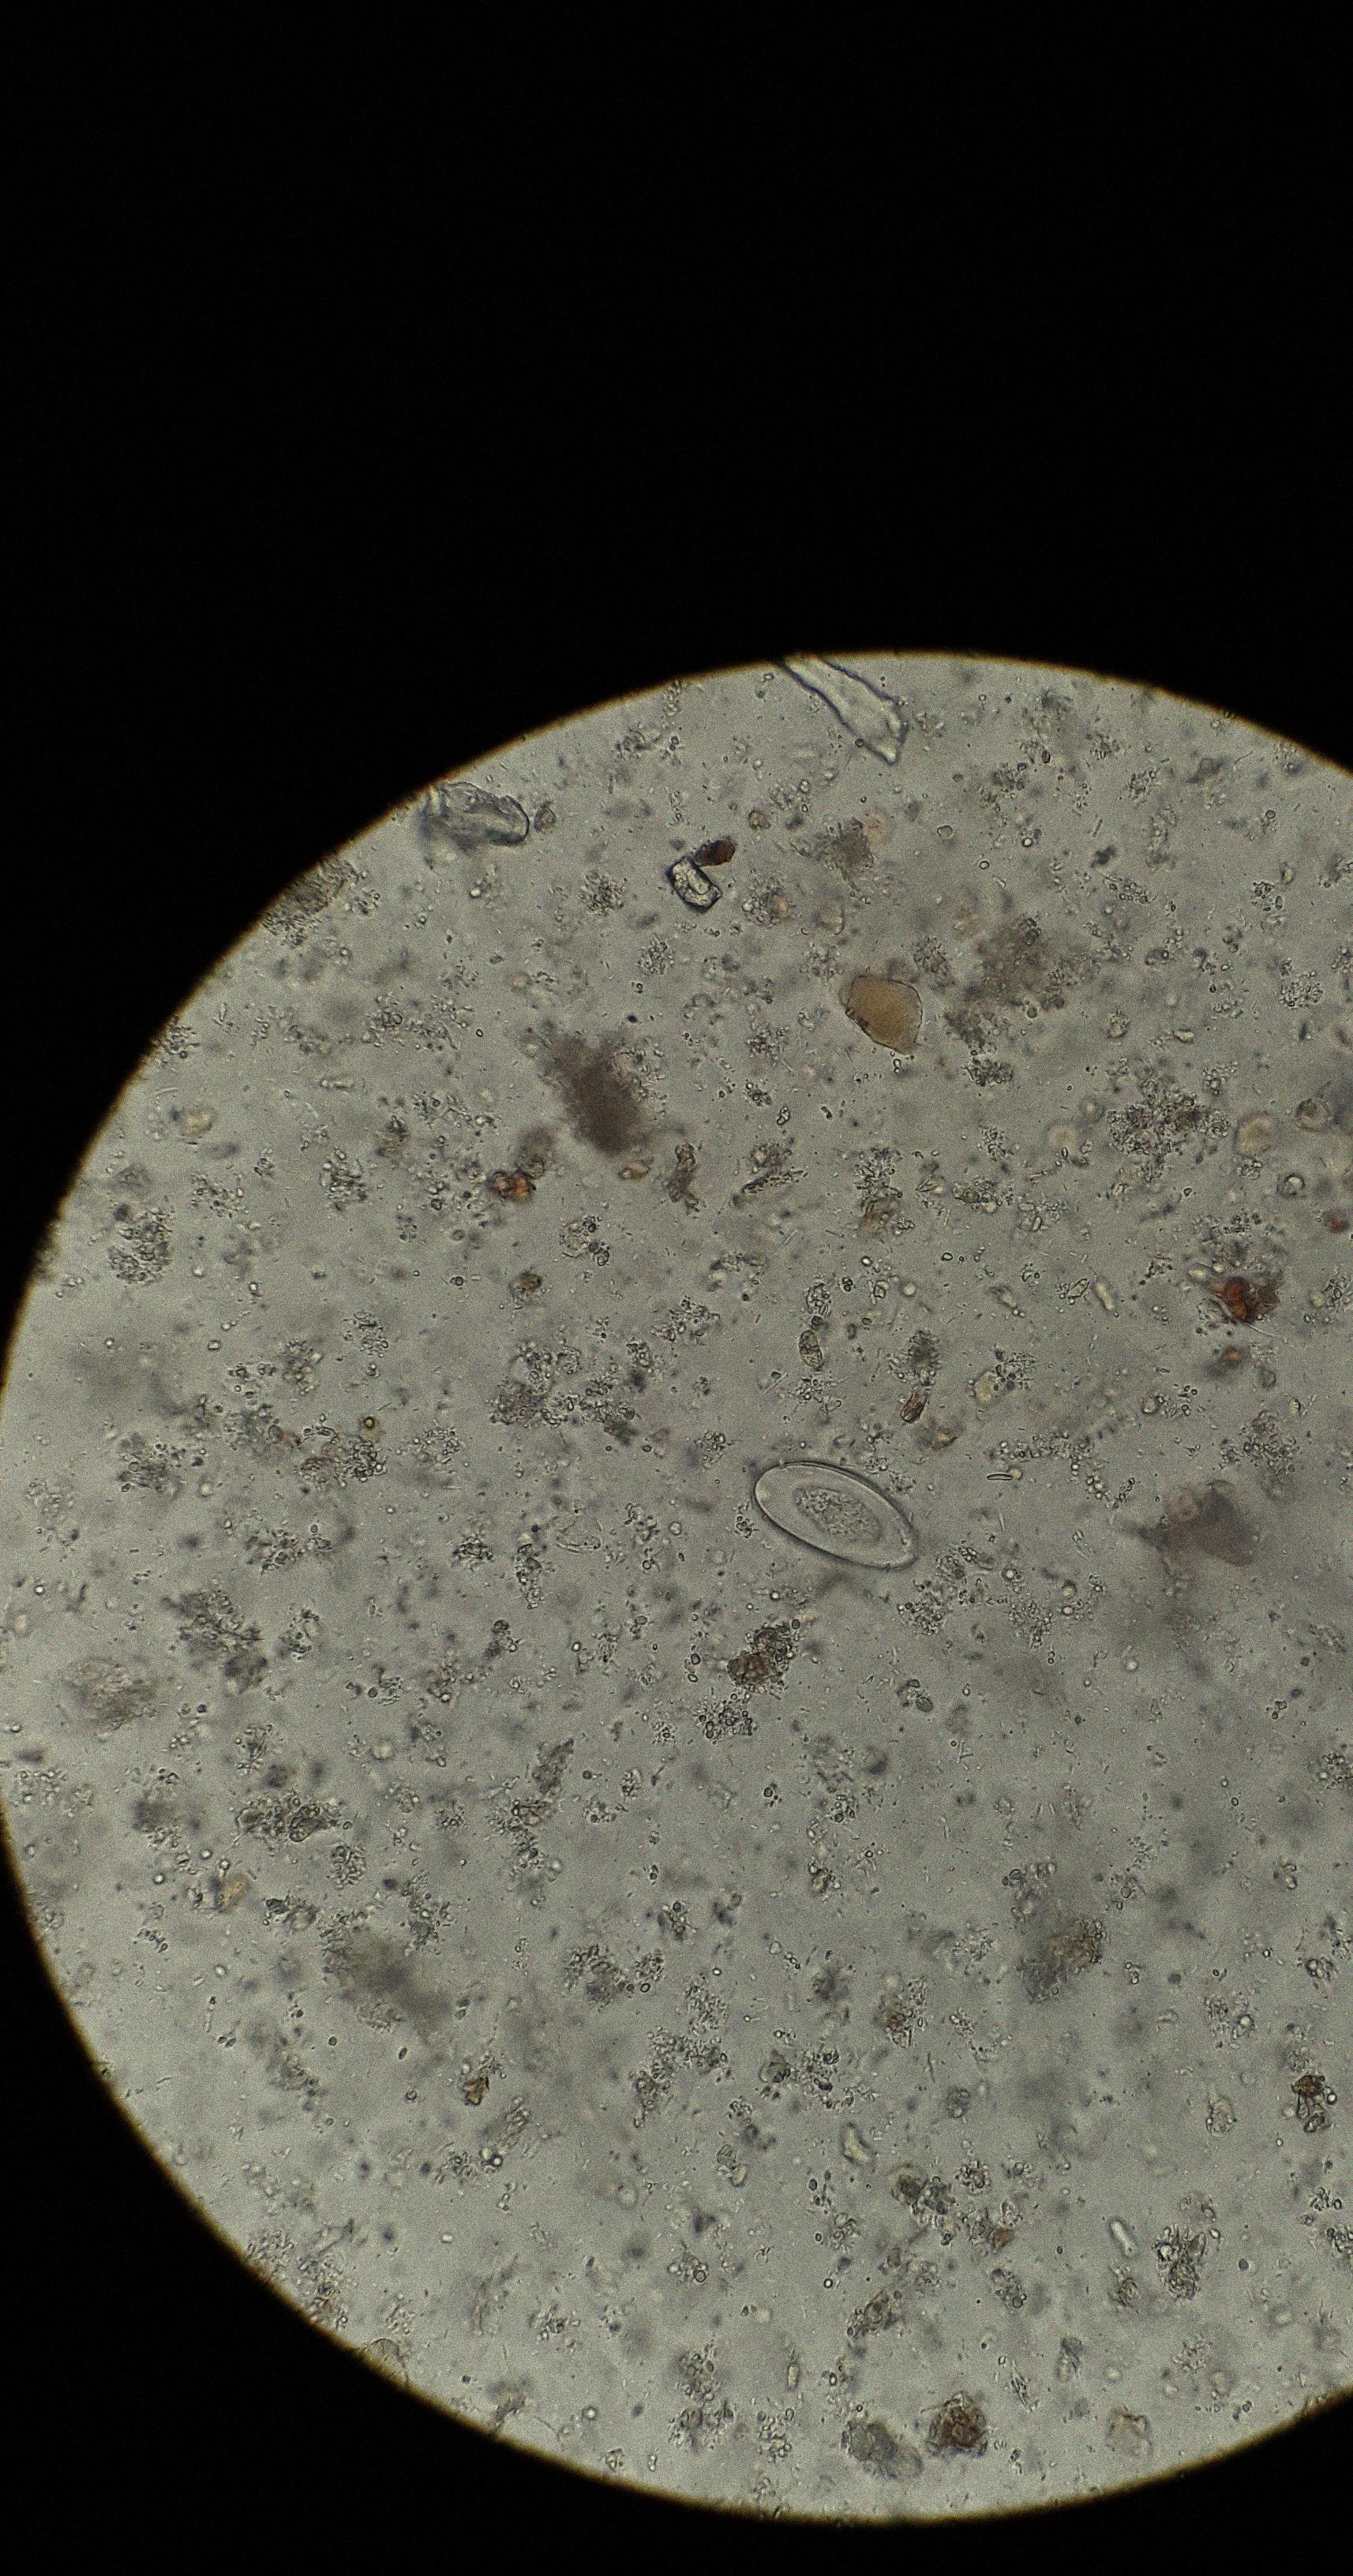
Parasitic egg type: Enterobius vermicularis